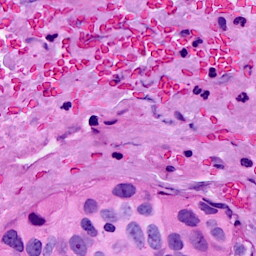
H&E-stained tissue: Breast